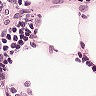
Metastatic tissue present: no